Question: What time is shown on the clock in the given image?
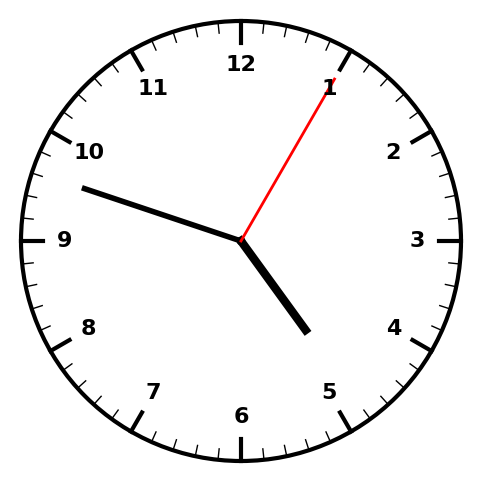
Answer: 04:48:05